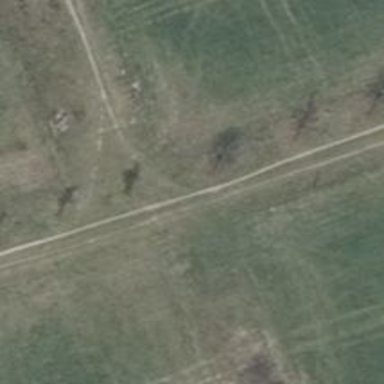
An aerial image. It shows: Dirt path.